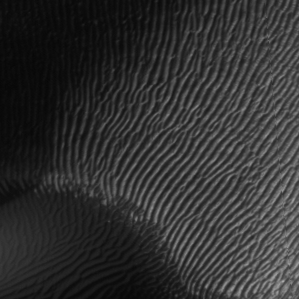
Label: frost